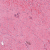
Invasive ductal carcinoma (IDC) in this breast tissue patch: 0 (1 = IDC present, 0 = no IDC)